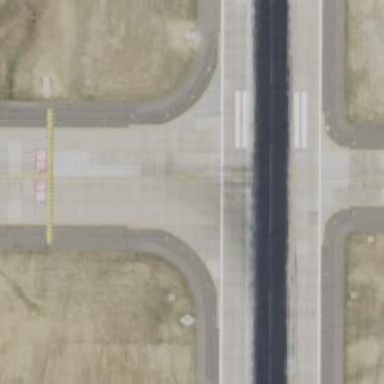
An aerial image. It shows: Image of taxiway at airport.